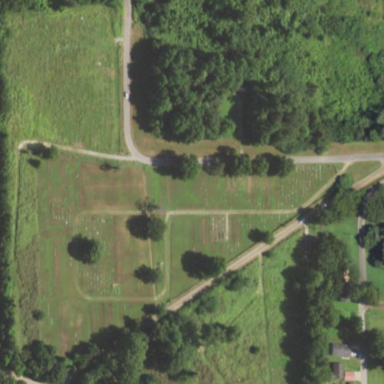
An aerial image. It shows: Cemetery.